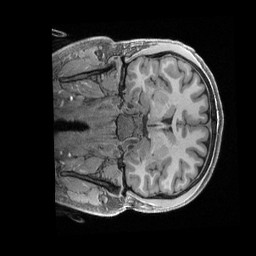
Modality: T1w
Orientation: coronal
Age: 21
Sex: male
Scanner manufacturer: siemens
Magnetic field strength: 3 T
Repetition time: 2.4 s
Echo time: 0.00228 s